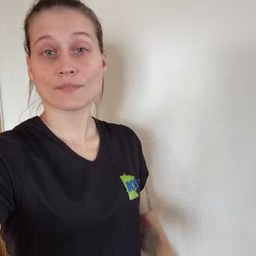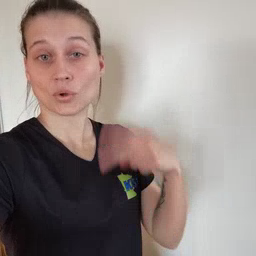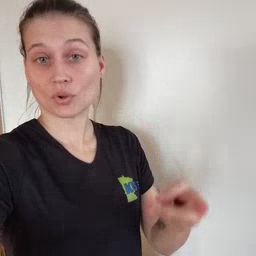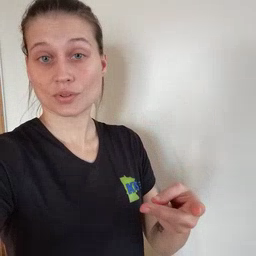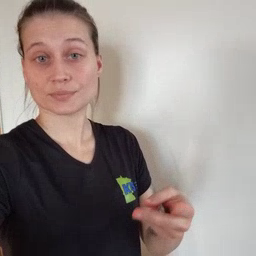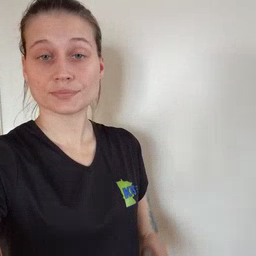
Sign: fall